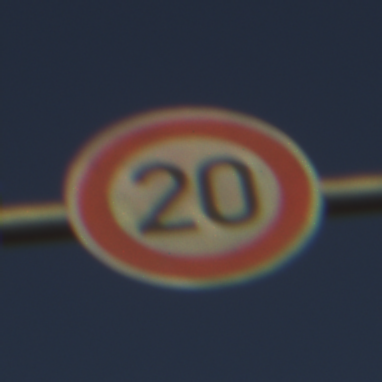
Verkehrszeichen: Geschwindigkeit20
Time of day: SunriseSunset
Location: Outdoor (Nature)
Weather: Clear
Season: NotSpecified
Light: Natural